Question: I'm running an application on Weblogic server hosted inside a VirtualBox VM (Windows 2008 Server). To connect JRockit Mission Control Profiler my server aruguments is as below :
'''
-Xdebug -Xnoagent -Xrunjdwp:transport=dt_socket,address=4000,server=y,suspend=n
'''
When I start my server, in ProcessExplorer I can see the .
But in Mission Control UI, . I'm able to see connections for other Java applications in the same VM.

My configurations are like this:
- - - - - -
The closest answer I could find which seeems to have worked for Linux VM is <URL>.
I tried below :
- - - -
But no luck yet. Anyone had this problem before?
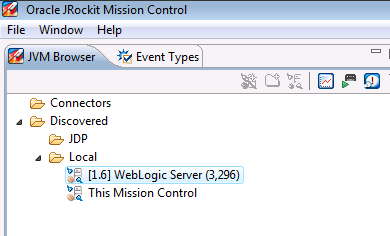
Answer: The JVM flags above is for JDWP style debugging and not connecting remotely using JMXRMI which is what JRockit Mission Control is using.
You should run with the -Dcom.sun.management.jmxremote properties,
<URL>
or for JRockit you can also use the shorthand flag -Xmanagement
<URL>
I would suggest
-Xmanagement:port=4000,ssl=false,authenticate=false
Then you should be able to create a custom jmc connection to server os hostname/ip and port 4000.
If you are running both WLS and JRMC on the same host, you should be able to see the running WLS in the JVM Browser though. If you don't, you can still use the same flags as above.